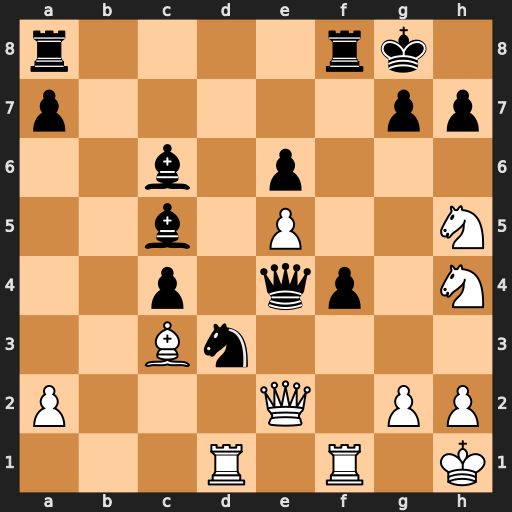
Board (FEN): r4rk1/p5pp/2b1p3/2b1P2N/2p1qp1N/2Bn4/P3Q1PP/3R1R1K
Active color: w
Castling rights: -
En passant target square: -
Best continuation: Qg4 Rf7 Nf6+ Rxf6 exf6